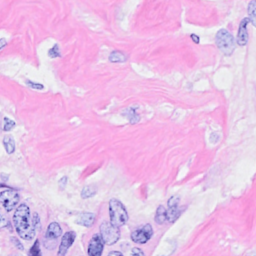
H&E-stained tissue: Breast